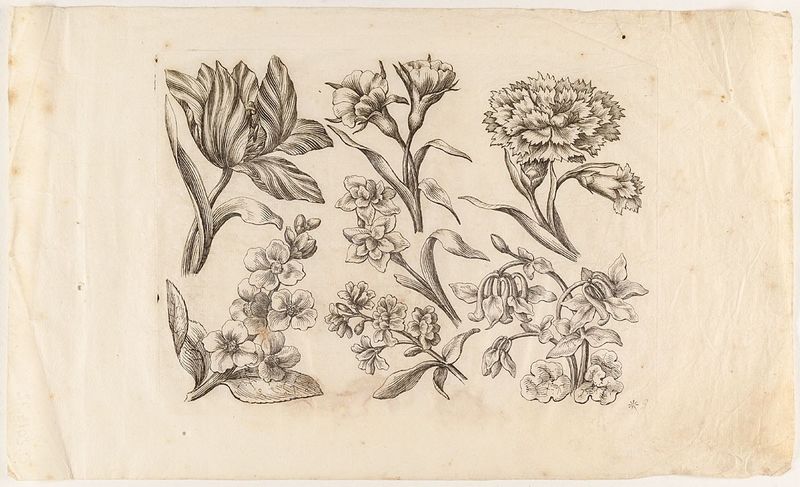
Titel: Streublumen
Künstler: Johann Christoph Schmidhammer
Standort: Hamburg
Institution: Museum für Kunst und Gewerbe Hamburg
Schlagwörter: blumen, papier, grafik, graphik, fotografie, photographie, druckgraphik, druckgrafik, stich, nelke, kupferstich, botanik, wasserzeichen, reproduktionen, druckerzeugnisse, blüte, ornamentstich